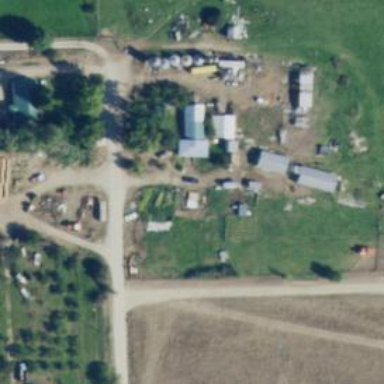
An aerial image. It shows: Farmyard area.